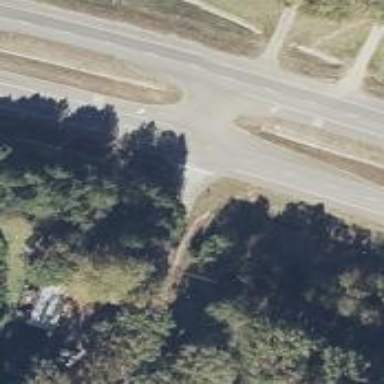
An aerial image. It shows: Asphalt road designated as trunk highway.